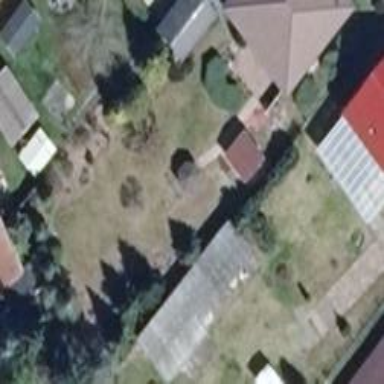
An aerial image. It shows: Shed building.